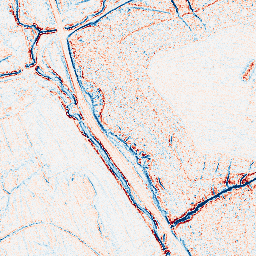
Category: edge_preserving
Decomposition family: anisotropic_diffusion
Decomposition parameters: iterations: 5
kappa: 100
gamma: 0.1
Upsampling method: sinc_blackman
Upsampling parameters: scale: 4
kernel_size: 16
Upsampling scale: 4